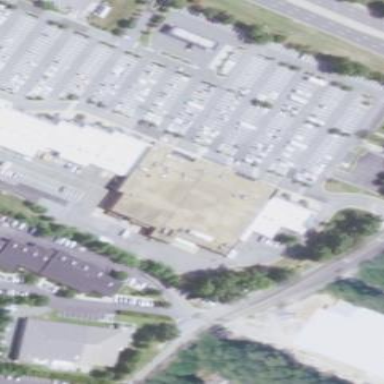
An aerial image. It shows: Supermarket located in building.